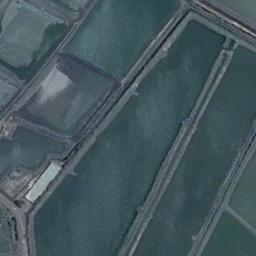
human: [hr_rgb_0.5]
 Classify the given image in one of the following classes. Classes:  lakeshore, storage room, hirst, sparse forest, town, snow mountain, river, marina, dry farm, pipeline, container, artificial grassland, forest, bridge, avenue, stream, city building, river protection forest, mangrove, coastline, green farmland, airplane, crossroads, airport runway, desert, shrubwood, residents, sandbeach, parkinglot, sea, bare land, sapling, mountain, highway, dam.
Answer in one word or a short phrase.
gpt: green farmland